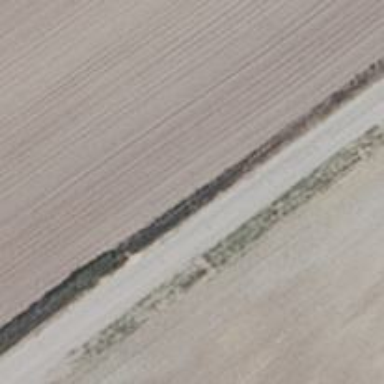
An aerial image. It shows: Asphalt track with grade1 surface.